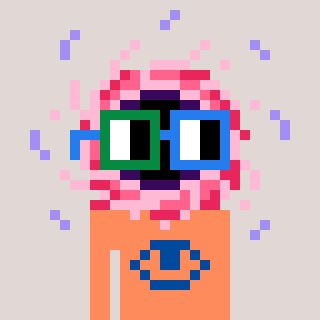
a pixel art character with square green and blue glasses, a blackhole-shaped head and a peachy-colored body on a warm background